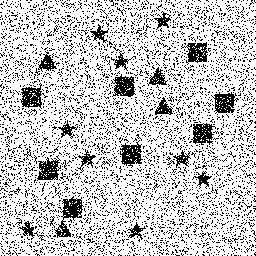
Squares: 8
Triangles: 4
Stars: 9
Total shapes: 21